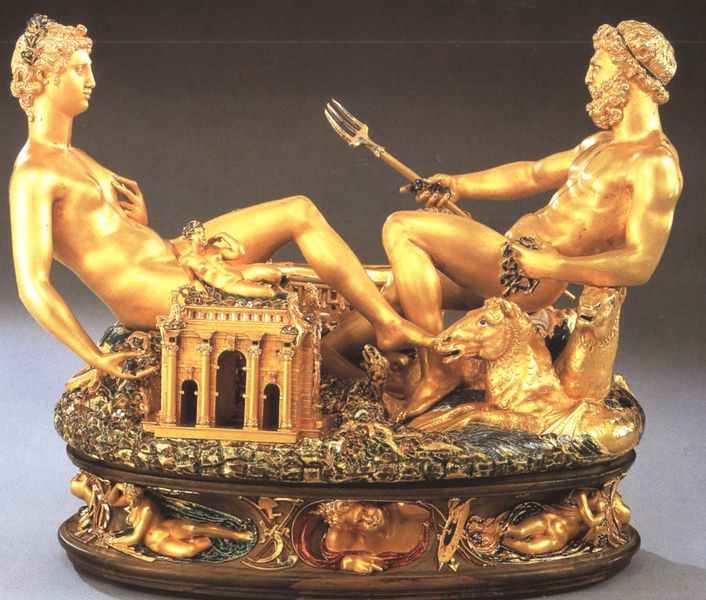
Titel: Salzgefäß Franz’ I.
Künstler: Benvenuto Cellini
Institution: Wien, Kunsthistorisches Museum
Schlagwörter: mann, nackt, frau, haar, bart, stein, gold, oval, pferd, pferde, skulptur, bronze, plastik, tor, dose, torbogen, nixen, tempel, gabel, neptun, dreizack, wassermann, poseidon, vergodet, tabattiere